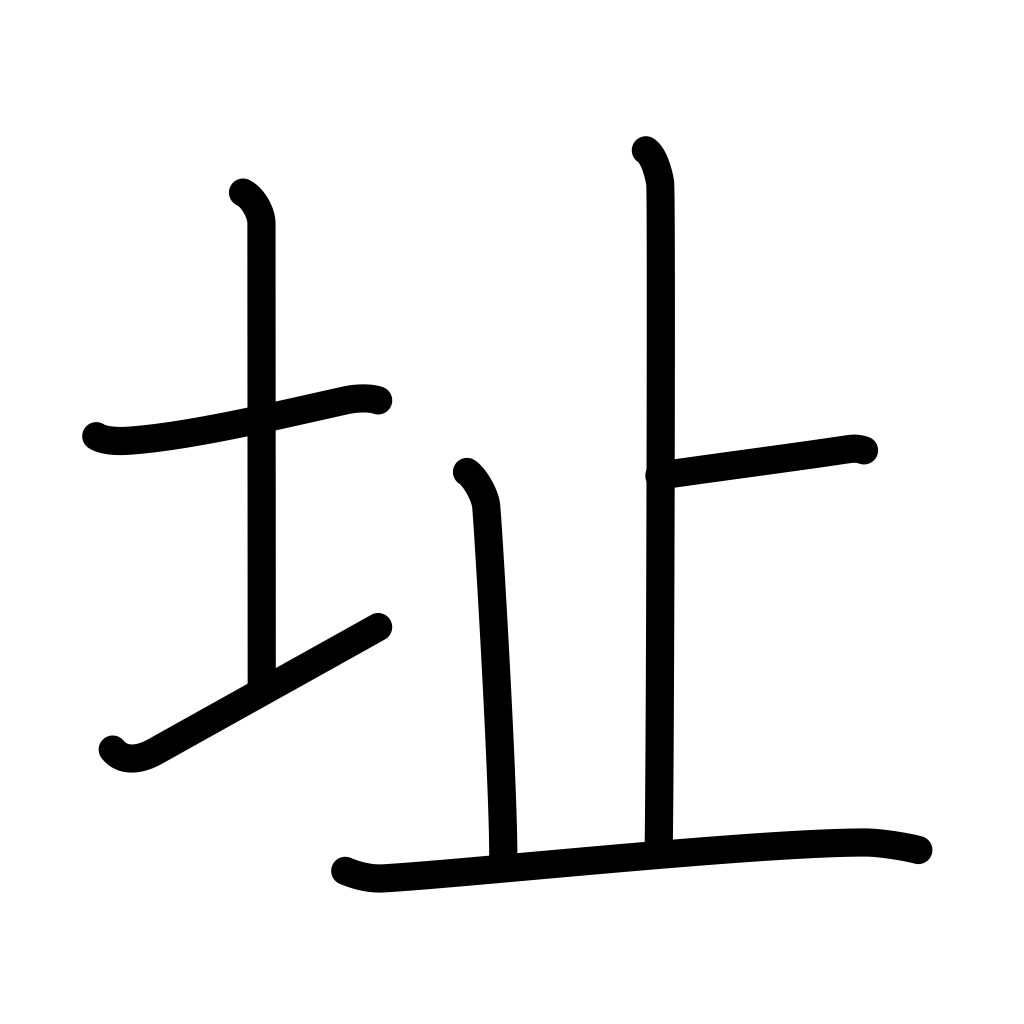
Meaning: ruins